Question: I want to deserialize a list of 1 million pairs of (String,Guid) for a performance critical app. The format can be anything I choose, and serialization does not have the same performance requirements.
What sort of approach is best? Text or binary? Write each pair (string,guid) consecutively, or write all strings followed by all guids?
I started playing with LinqPad, (and the simpler example of deserializing strings only) and found that (slightly counter-intuitively), using a 'TextReader' and 'ReadLine()' was a fair bit faster than using a 'BinaryReader' and 'ReadString()'. (Is the filesystem cache playing tricks on me?)
'''
public string[] DeSerializeBinary()
{
var tmr = System.Diagnostics.Stopwatch.StartNew();
long ms = 0;
string[] arr = null;
using (var rdr = new BinaryReader(new FileStream(file, FileMode.Open, FileAccess.Read)))
{
var num = rdr.ReadInt32();
arr = new String[num];
for (int i = 0; i < num; i++)
{
arr[i] = rdr.ReadString();
}
tmr.Stop();
ms = tmr.ElapsedMilliseconds;
Console.WriteLine("DeSerializeBinary took {0}ms", ms);
}
return arr;
}
public string[] DeserializeText()
{
var tmr = System.Diagnostics.Stopwatch.StartNew();
long ms = 0;
string[] arr = null;
using (var rdr = File.OpenText(file))
{
var num = Int32.Parse(rdr.ReadLine());
arr = new String[num];
for (int i = 0; i < num; i++)
{
arr[i] = rdr.ReadLine();
}
tmr.Stop();
ms = tmr.ElapsedMilliseconds;
Console.WriteLine("DeserializeText took {0}ms", ms);
}
return arr;
}
'''
---
Some Edits:
- - - - - -
---

Reading the Strings is the clear bottleneck now (hence my experiments with serializing strings only). The JIT_NewFast took 30% before I preallocated an array of 16bytes for reading GUIDs.
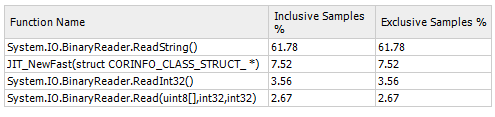
Answer: It's not surprising that reading a bunch of strings is faster with 'StreamReader' than with 'BinaryReader'. 'StreamReader' reads in blocks from the underlying stream, and parses the strings from that buffer. 'BinaryReader' doesn't have a buffer like that. It reads the string length from the underlying stream, and then reads that many characters. So 'BinaryReader' makes more calls to the base stream's 'Read' method.
But there's more to deserializing a '(String, Guid)' pair than just reading. You also have to parse the Guid. If you write the file in binary then the 'Guid' is written in binary, which makes it much easier and faster to create a 'Guid' structure. If it's a string, then you have to call 'new Guid(string)' to parse the text and create a 'Guid', you split the line into its two fields.
Hard to say which of those will be faster.
I can't imagine that we're talking about a whole lot of time here. Certainly reading a file with a million lines will take around a second. Unless the string is really long. A GUID is only 36 characters if you count the separators, right?
With 'BinaryWriter', you can write the file like this:
'''
writer.Write(count); // integer number of records
foreach (var pair in pairs)
{
writer.Write(pair.theString);
writer.Write(pair.theGuid.ToByteArray());
}
'''
And to read it, you have:
'''
count = reader.ReadInt32();
byte[] guidBytes = new byte[16];
for (int i = 0; i < count; ++i)
{
string s = reader.ReadString();
reader.Read(guidBytes, 0, guidBytes.Length);
pairs.Add(new Pair(s, new Guid(guidBytes));
}
'''
Whether that's faster than splitting a string and calling the 'Guid' constructor that takes a string parameter, I don't know.
I suspect that any difference is going to be pretty slight. I'd probably go with the simplest method: a text file.
If you want to get really crazy, you can write a custom format that you can easily slurp up in just a couple of large reads (a header, an index, and two arrays for strings and GUIDs), and do everything else in memory. That would almost certainly be faster. But faster enough to warrant the extra work? Doubtful.
## Update
Or maybe not doubtful. Here's some code that writes and reads a custom binary format. The format is:
- - - -
I assume you're using a 'Dictionary<string, Guid>' to hold these things. But your data structure doesn't really matter. The code would be substantially the same.
Note that I tested this very briefly. I won't say that the code is 100% bug free, but I think you can get the idea of what I'm doing.
'''
private void WriteGuidFile(string filename, Dictionary<string, Guid>guids)
{
using (var fs = File.Create(filename))
{
using (var writer = new BinaryWriter(fs, Encoding.UTF8))
{
List<int> stringIndex = new List<int>(guids.Count);
StringBuilder bigString = new StringBuilder();
// write count
writer.Write(guids.Count);
// Write the GUIDs and build the string index
foreach (var pair in guids)
{
writer.Write(pair.Value.ToByteArray(), 0, 16);
stringIndex.Add(bigString.Length);
bigString.Append(pair.Key);
}
// Add one more entry to the string index.
// makes deserializing easier
stringIndex.Add(bigString.Length);
// Write the string that contains all of the strings, combined
writer.Write(bigString.ToString());
// write the index
foreach (var ix in stringIndex)
{
writer.Write(ix);
}
}
}
}
'''
Reading is just slightly more involved:
'''
private Dictionary<string, Guid> ReadGuidFile(string filename)
{
using (var fs = File.OpenRead(filename))
{
using (var reader = new BinaryReader(fs, Encoding.UTF8))
{
// read the count
int count = reader.ReadInt32();
// The guids are in a huge byte array sized 16*count
byte[] guidsBuffer = new byte[16*count];
reader.Read(guidsBuffer, 0, guidsBuffer.Length);
// Strings are all concatenated into one
var bigString = reader.ReadString();
// Index is an array of int. We can read it as an array of
// ((count+1) * 4) bytes.
byte[] indexBuffer = new byte[4*(count+1)];
reader.Read(indexBuffer, 0, indexBuffer.Length);
var guids = new Dictionary<string, Guid>(count);
byte[] guidBytes = new byte[16];
int startix = 0;
int endix = 0;
for (int i = 0; i < count; ++i)
{
endix = BitConverter.ToInt32(indexBuffer, 4*(i+1));
string key = bigString.Substring(startix, endix - startix);
Buffer.BlockCopy(guidsBuffer, (i*16),
guidBytes, 0, 16);
guids.Add(key, new Guid(guidBytes));
startix = endix;
}
return guids;
}
}
}
'''
A couple of notes here. First, I'm using 'BitConverter' to convert the data in the byte arrays to integers. It would be faster to use unsafe code and just index into the arrays using an 'int32*'.
You gain some speed by using pointers to index into the 'guidBuffer' and calling <URL> rather than using 'Buffer.BlockCopy' to copy the GUID into the temporary array.
You could make the string index an index of lengths rather than the starting positions. That would eliminate the need for the extra value at the end of the array, but it's unlikely that it'd make any difference in the speed.
There might be other optimization opportunities, but I think you get the general idea here.